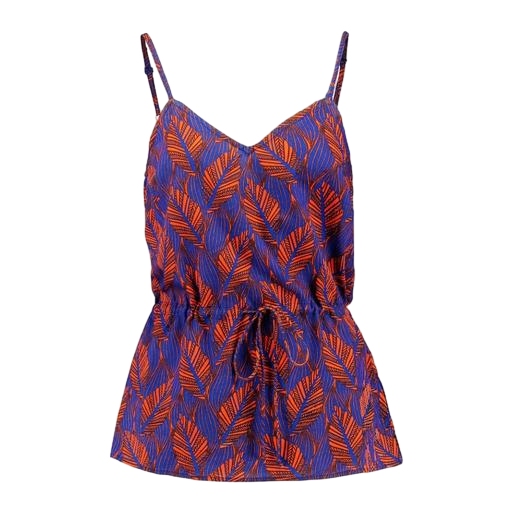
blue lala palm leaf-print top, blue leaf-print top, multicolor petite nicole tie waist strappy cami vest, white background